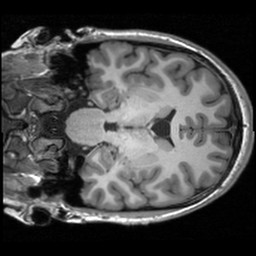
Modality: T1w
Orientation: coronal